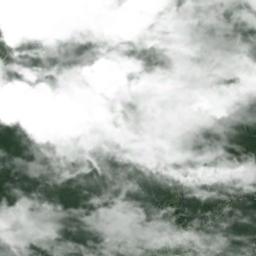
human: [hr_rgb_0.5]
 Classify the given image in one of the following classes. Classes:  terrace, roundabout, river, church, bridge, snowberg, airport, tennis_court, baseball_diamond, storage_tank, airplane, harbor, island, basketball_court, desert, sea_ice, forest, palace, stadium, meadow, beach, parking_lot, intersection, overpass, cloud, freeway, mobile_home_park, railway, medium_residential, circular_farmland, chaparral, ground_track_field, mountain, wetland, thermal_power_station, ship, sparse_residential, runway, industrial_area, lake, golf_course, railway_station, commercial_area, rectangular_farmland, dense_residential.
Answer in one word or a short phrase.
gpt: cloud